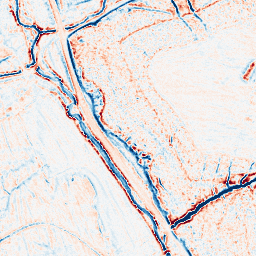
Category: edge_preserving
Decomposition family: bilateral
Decomposition parameters: d: 9
sigma_color: 150
sigma_space: 100
Upsampling method: cubic_catmull_rom
Upsampling parameters: scale: 4
Upsampling scale: 4